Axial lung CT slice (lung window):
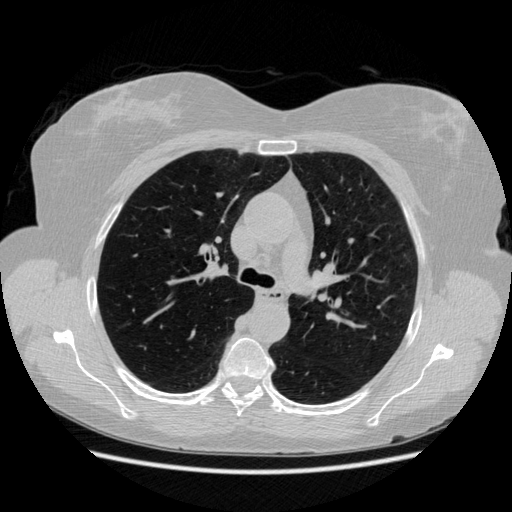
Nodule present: no